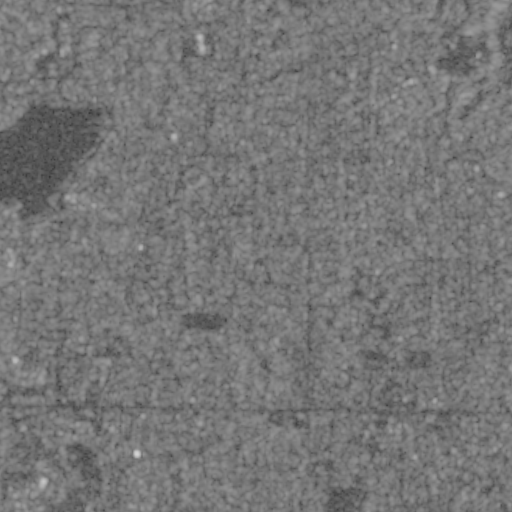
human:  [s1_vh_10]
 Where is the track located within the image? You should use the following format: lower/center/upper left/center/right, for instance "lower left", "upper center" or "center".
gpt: The track is located in the lower left of the image.
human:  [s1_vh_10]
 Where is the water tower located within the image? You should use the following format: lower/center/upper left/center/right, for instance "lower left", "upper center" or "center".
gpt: The water tower is located in the lower left of the image.
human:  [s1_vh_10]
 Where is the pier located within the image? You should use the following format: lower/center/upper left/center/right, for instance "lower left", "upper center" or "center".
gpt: The pier is located in the upper left of the image.
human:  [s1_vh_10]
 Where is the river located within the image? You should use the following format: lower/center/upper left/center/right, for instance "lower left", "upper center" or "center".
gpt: The river is located in the upper right of the image.
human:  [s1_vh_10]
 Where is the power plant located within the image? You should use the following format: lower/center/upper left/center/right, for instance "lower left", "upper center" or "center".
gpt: There is no power plant in the image.

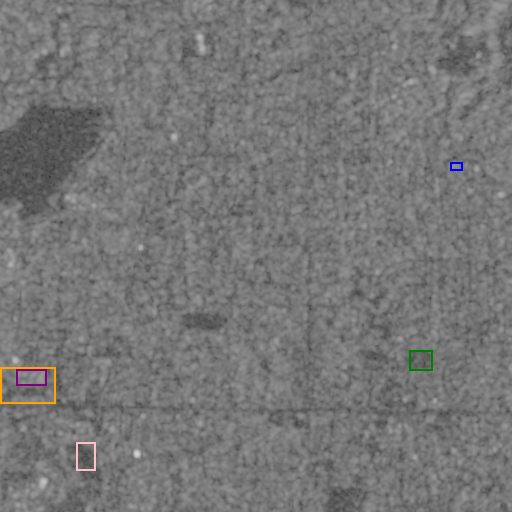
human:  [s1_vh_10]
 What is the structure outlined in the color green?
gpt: The structure outlined in green is a park.
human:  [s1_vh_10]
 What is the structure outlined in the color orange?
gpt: The structure outlined in orange is a parking lot.
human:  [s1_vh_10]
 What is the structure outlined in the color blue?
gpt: The structure outlined in blue is a power substation.
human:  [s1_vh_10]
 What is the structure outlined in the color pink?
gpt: The structure outlined in pink is a track.
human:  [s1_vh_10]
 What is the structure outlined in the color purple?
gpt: The structure outlined in purple is a building.
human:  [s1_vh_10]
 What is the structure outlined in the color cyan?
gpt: There is no cyan outline.